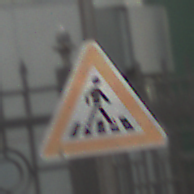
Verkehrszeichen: FussgaengerueberwegLinks
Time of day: MorningAfternoon
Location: Outdoor (Urban)
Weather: Overcast
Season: NotSpecified
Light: Natural